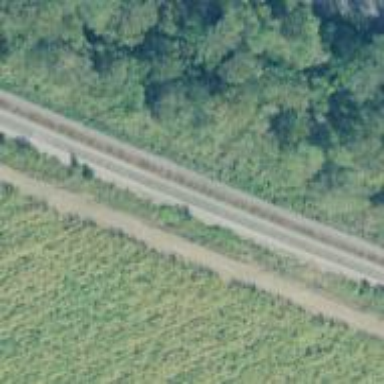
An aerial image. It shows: Railway track.